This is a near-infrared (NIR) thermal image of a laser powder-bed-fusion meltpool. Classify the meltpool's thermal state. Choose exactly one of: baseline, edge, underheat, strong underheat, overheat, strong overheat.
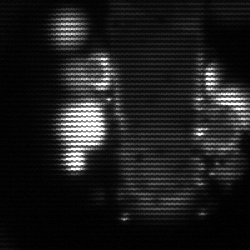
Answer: strong underheat